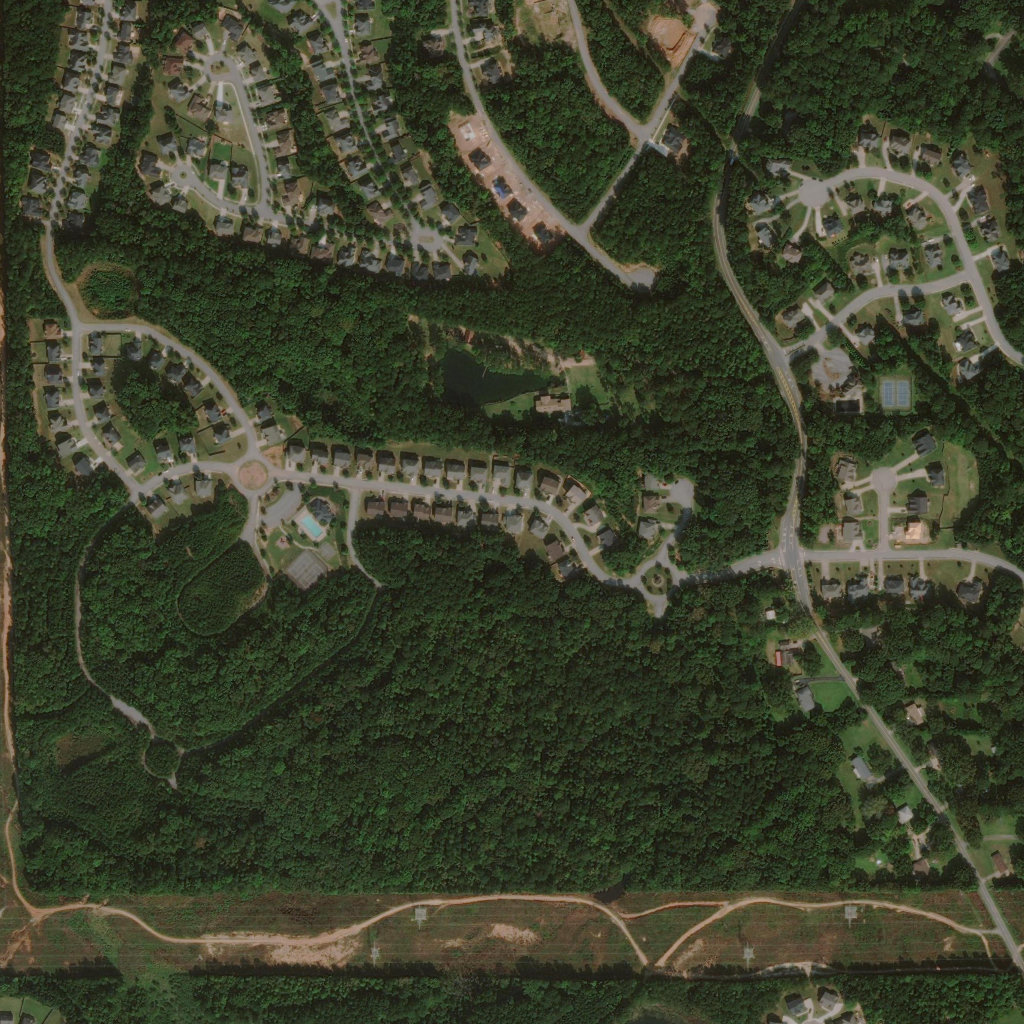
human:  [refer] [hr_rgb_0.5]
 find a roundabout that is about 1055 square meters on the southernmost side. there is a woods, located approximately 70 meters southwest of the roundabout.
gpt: <box>[[62, 54, 65, 58, 0]]</box>